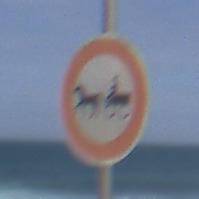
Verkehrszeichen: VerbotGespannfuhrwerke
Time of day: Midday
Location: Outdoor (Nature)
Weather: PartlyCloudy
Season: NotSpecified
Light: Natural